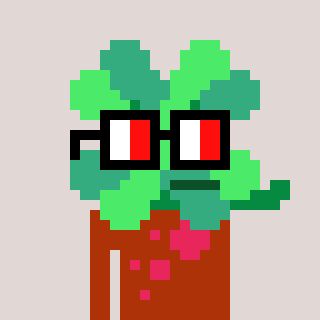
a pixel art character with square glasses with black frames and red eyes, a clover-shaped head and a hotbrown-colored body on a warm background